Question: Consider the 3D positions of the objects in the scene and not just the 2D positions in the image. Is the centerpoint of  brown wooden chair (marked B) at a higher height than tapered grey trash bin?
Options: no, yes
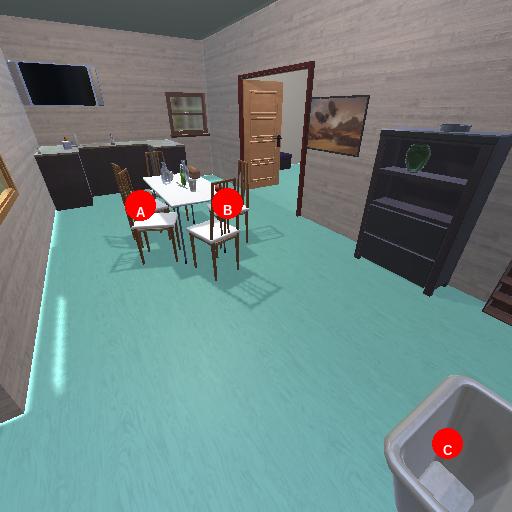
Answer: no